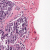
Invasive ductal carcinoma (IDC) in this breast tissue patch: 0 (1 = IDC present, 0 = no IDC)